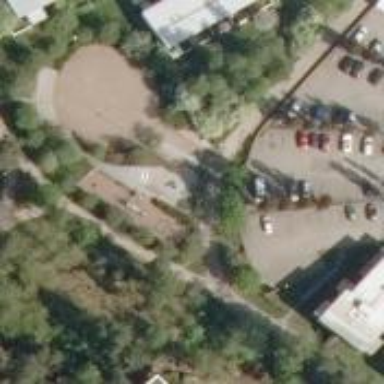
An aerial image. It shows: Playground area for leisure activities on the land.